Question: I am trying to connect to a remote system which has CentOS running on it from a Windows machine. I am getting the following error:

My remote computer is on and is available on the network. I tried following the steps mentioned on this website <URL> to enable remote access on centos as well.
Currently I can access the remote sever through commandline utility like Putty only.
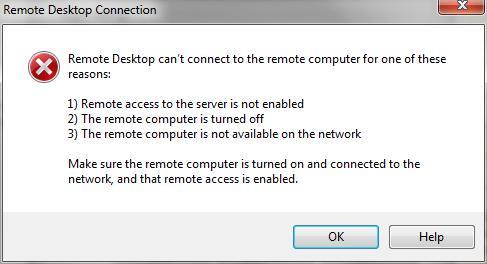
Answer: As posted by PaulM, I followed the steps in the website to install VNCServer on the centos machine.
To connect from my linux machine, I wrote the following commands:
vncviewer
IPAddress:5901
Adding the port number specifically made it work